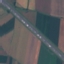
Label: Highway